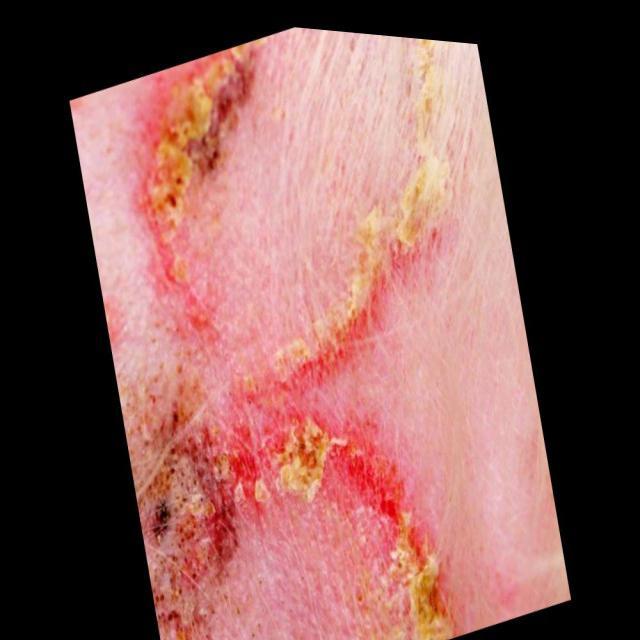
Canine ringworm (Dermatophytosis) — fungal infection caused by Microsporum or Trichophyton. Presents with circular alopecia, scaling, crusting, and broken hairs.